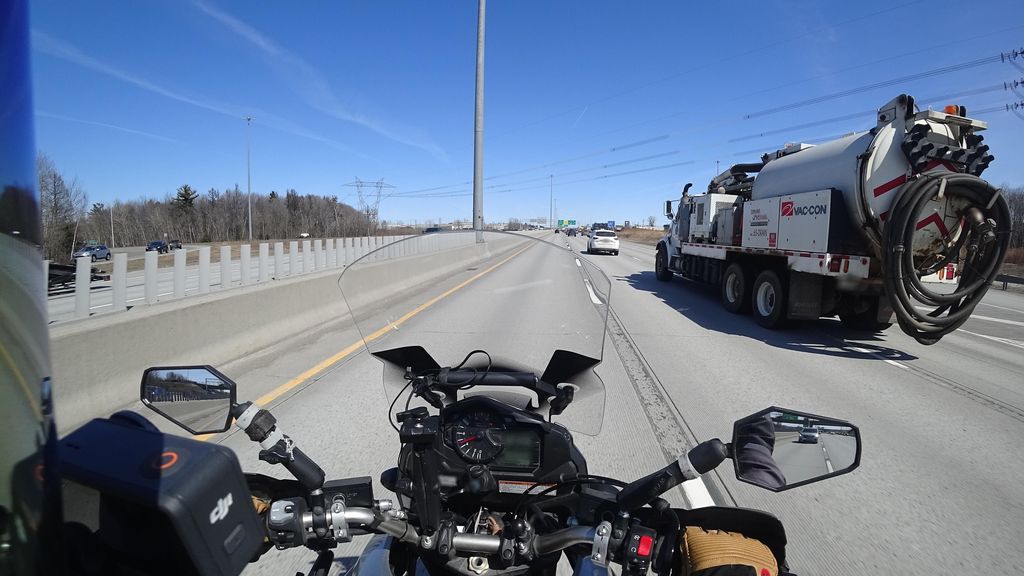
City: quebec_city